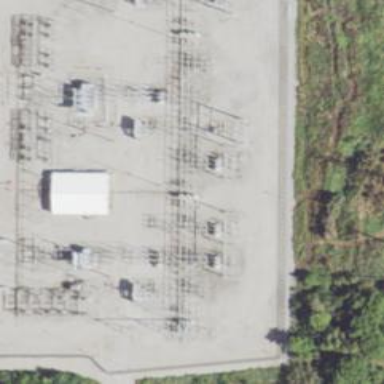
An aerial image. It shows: Switch used for power control.